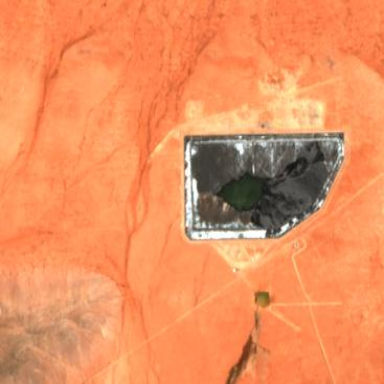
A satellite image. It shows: Landfill area with tailings reservoir.